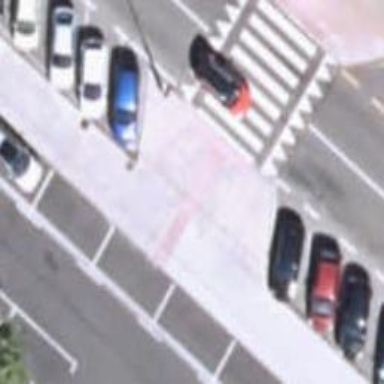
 with marked indicators for pedestrians."